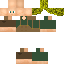
A male human skin with medium skin, wearing brown long hair dressed in a blue hoodie and brown pants, featuring a closed mouth.